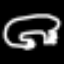
Label: frog